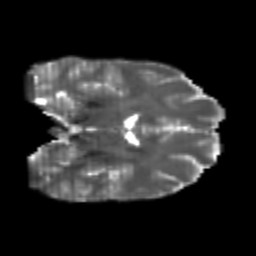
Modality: T2w
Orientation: coronal
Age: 20
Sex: male
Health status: healthy
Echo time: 0.074 s